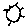
Label: sun